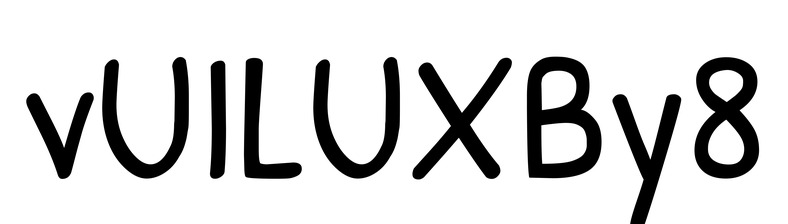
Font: PatrickHand-Regular